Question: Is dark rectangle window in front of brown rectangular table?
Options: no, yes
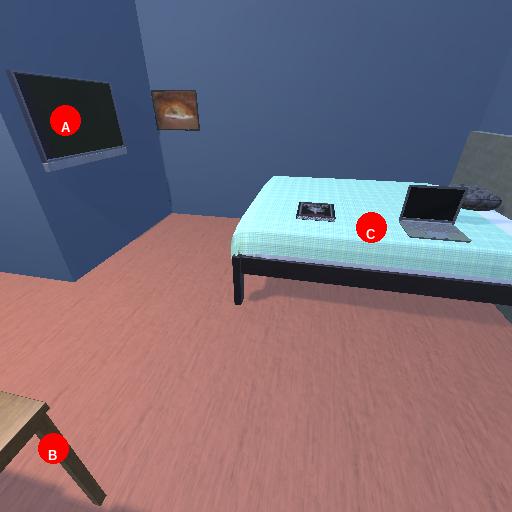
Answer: no